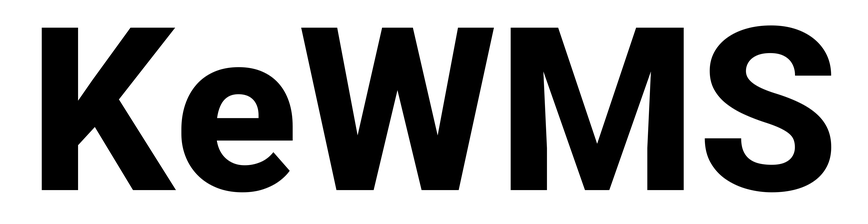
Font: Roboto_ExtraBold